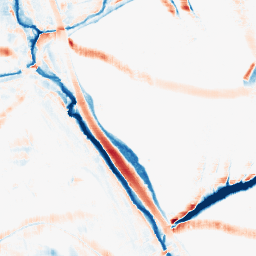
Category: morphological
Decomposition family: morphological_square
Decomposition parameters: operation: average
size: 15
Upsampling method: cubic_catmull_rom
Upsampling parameters: scale: 8
Upsampling scale: 8